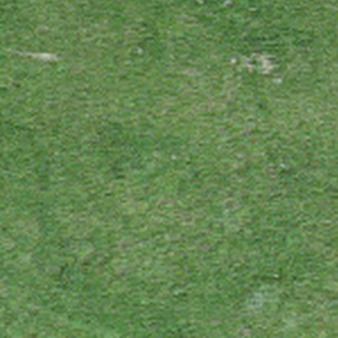
Label: other